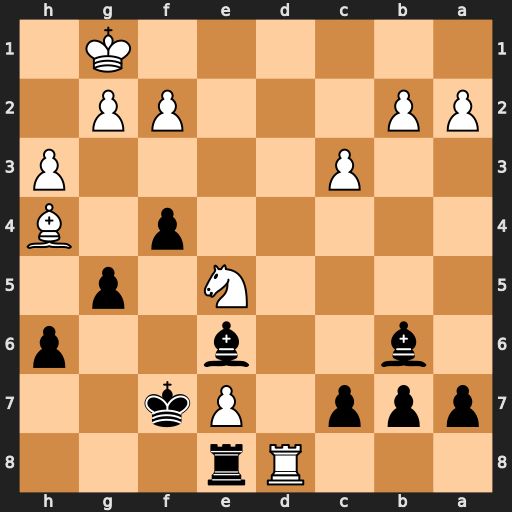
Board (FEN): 3Rr3/ppp1Pk2/1b2b2p/4N1p1/5p1B/2P4P/PP3PP1/6K1
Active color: b
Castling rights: -
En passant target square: -
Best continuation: Kxe7 Rxe8+ Kxe8 Bxg5 hxg5